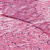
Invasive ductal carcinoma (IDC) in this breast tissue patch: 0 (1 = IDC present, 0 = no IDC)